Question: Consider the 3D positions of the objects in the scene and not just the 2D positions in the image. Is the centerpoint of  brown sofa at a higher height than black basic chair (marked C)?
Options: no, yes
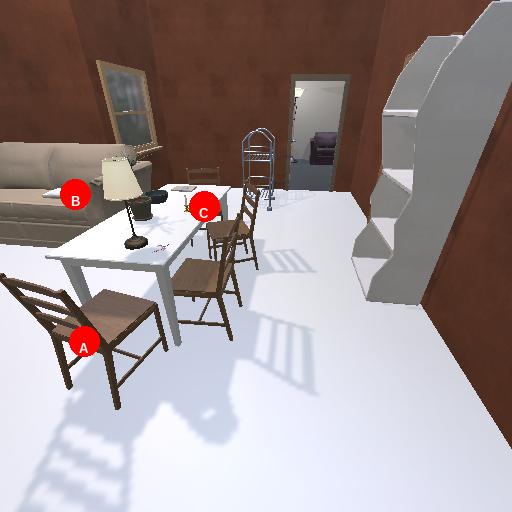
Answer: no